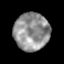
Tissue: prostate
Cell type: Epithelial cells
Senescence score: 0.3075
Nuclear area (px): 1304
Mean DAPI intensity: 145.605